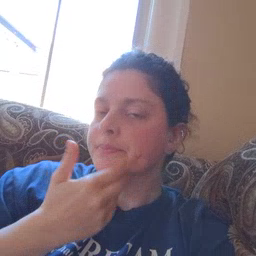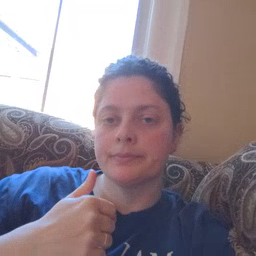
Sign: napkin